Field crop: maize
Growth stage: 2
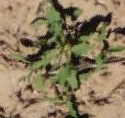
Species: atriplex